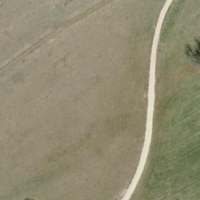
EUNIS habitat code: 52
Species observed at this site:
Primula veris